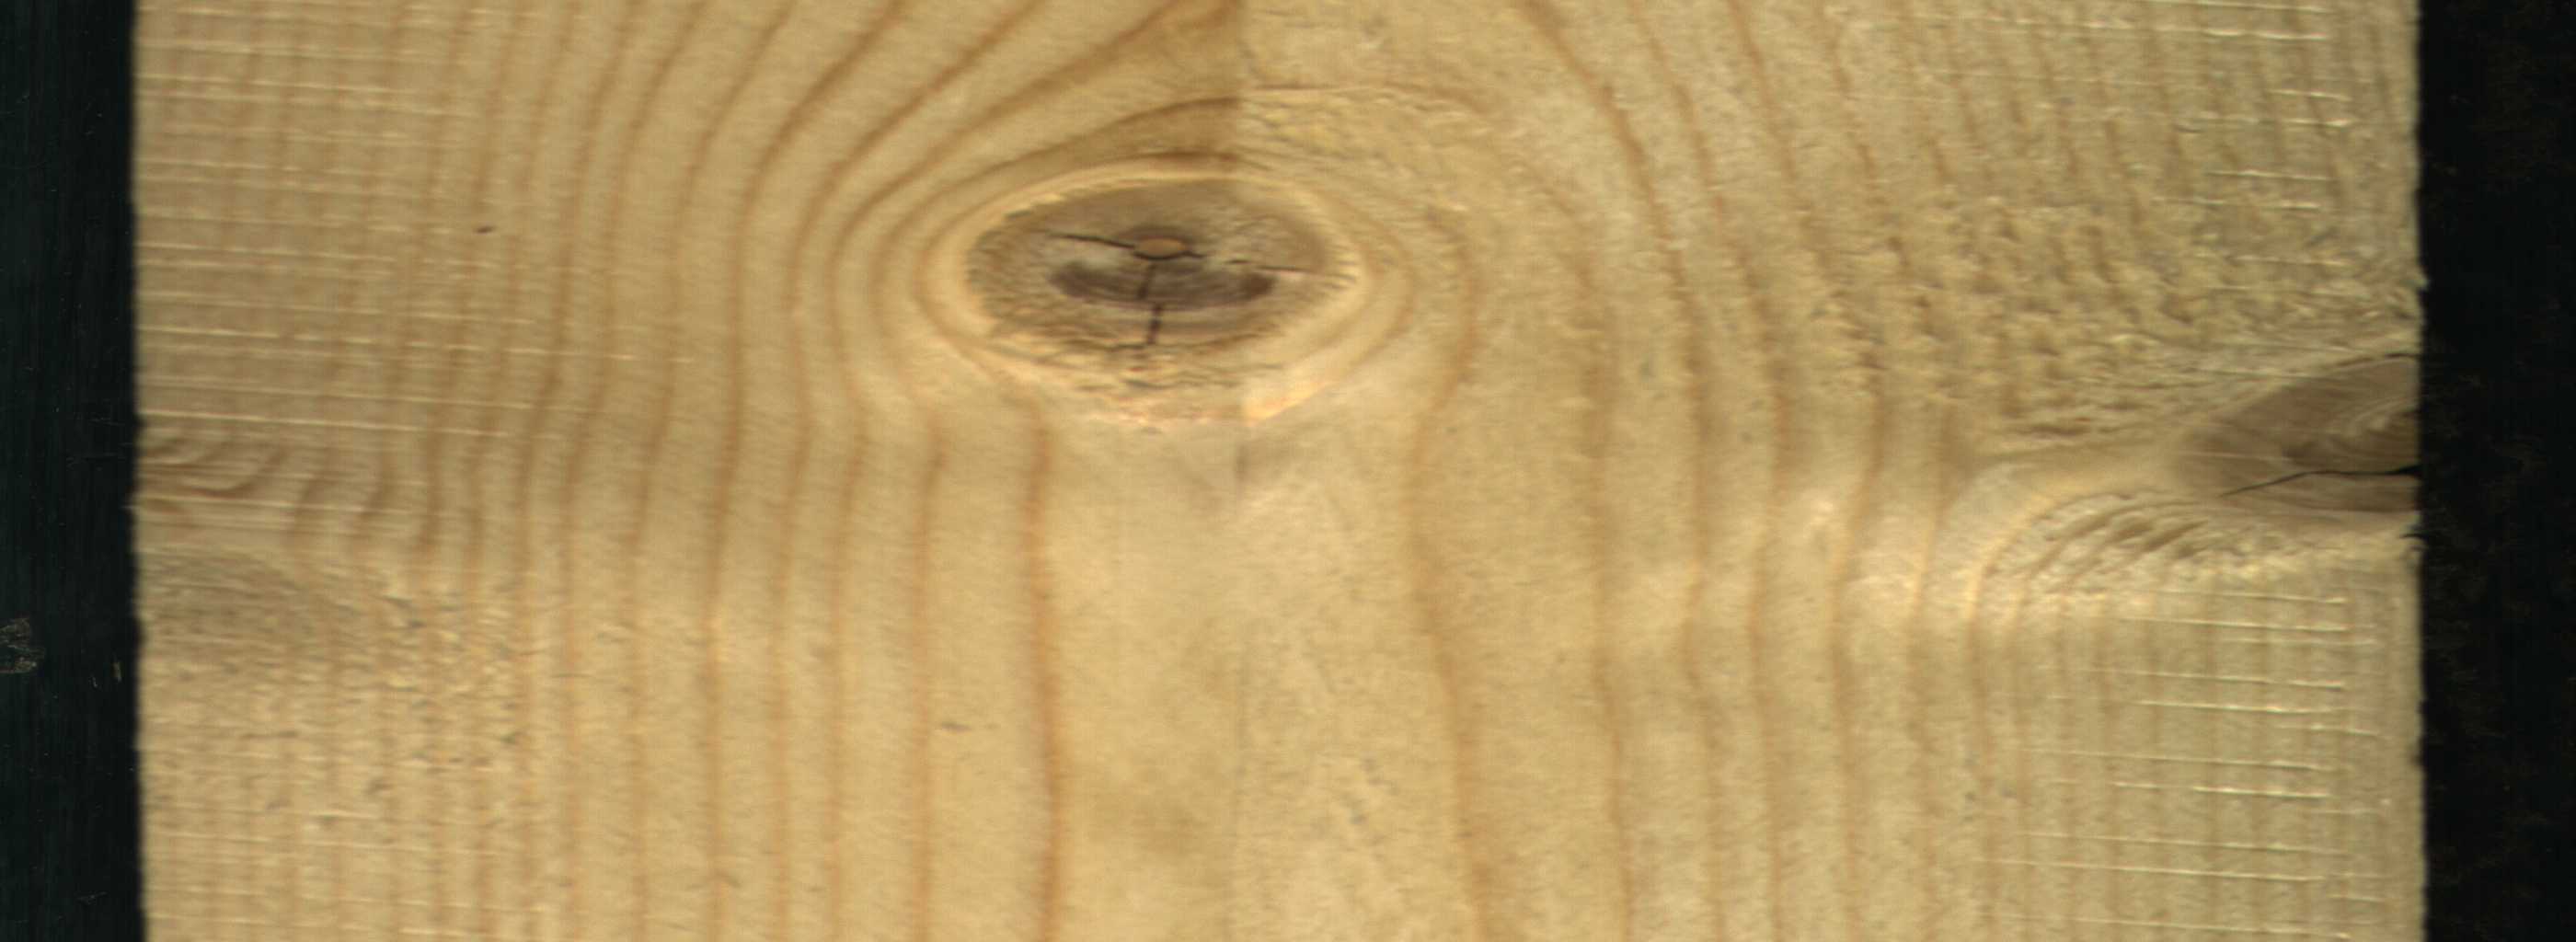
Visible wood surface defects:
knot_with_crack
knot_with_crack